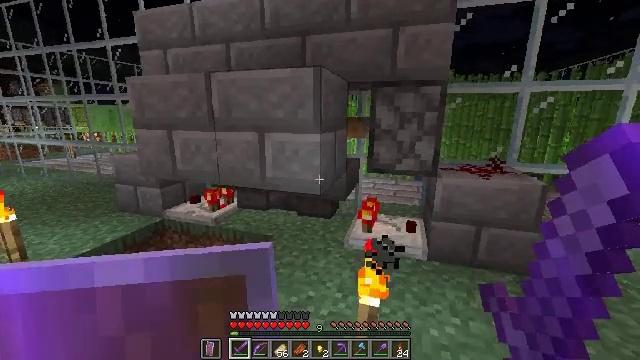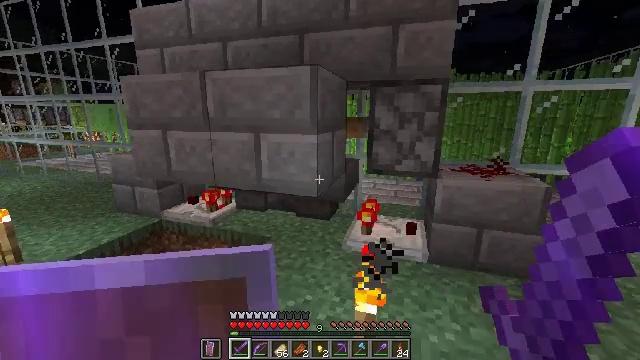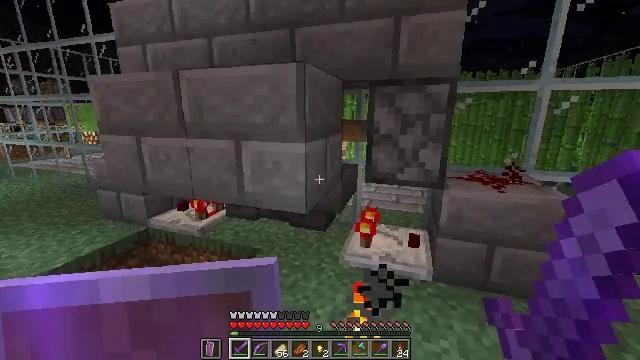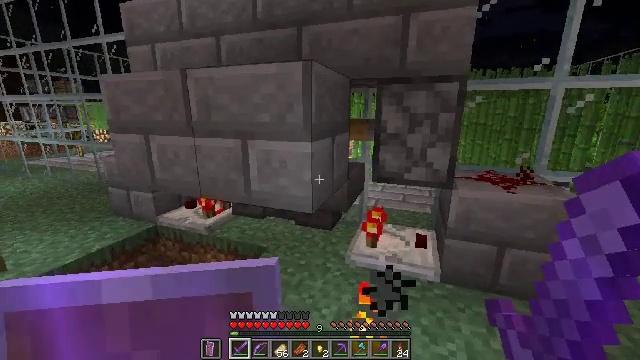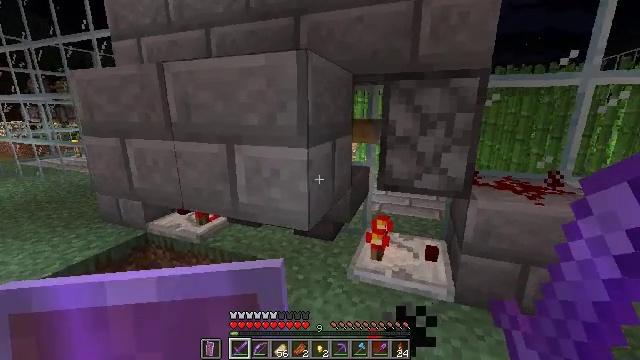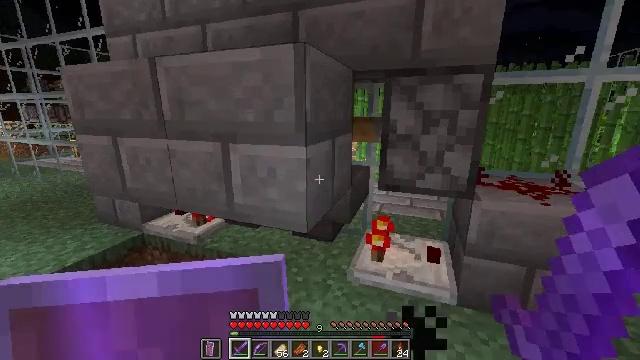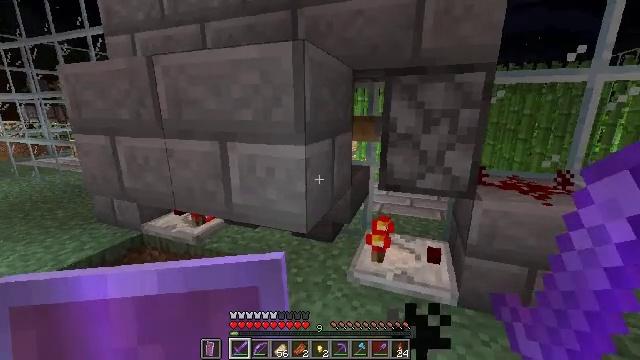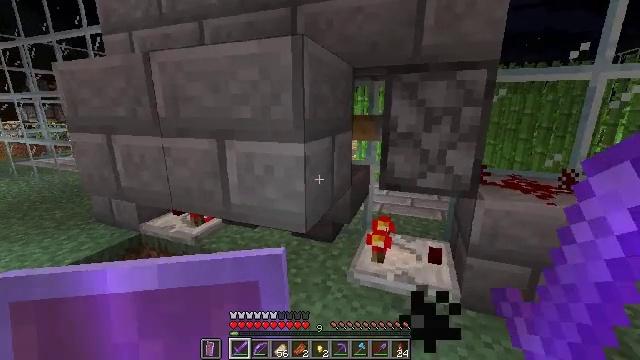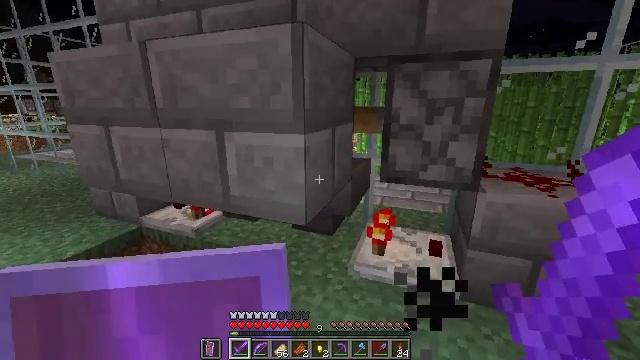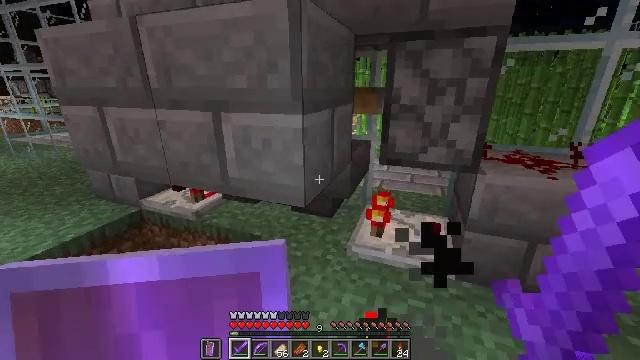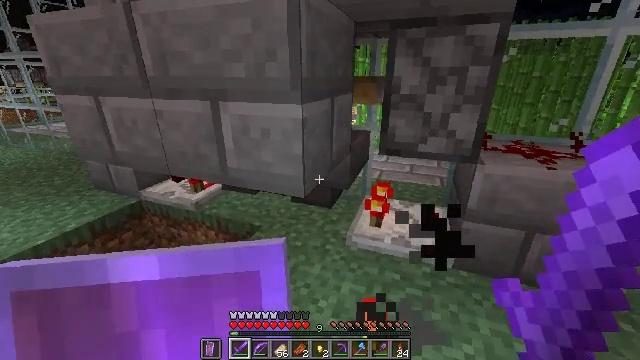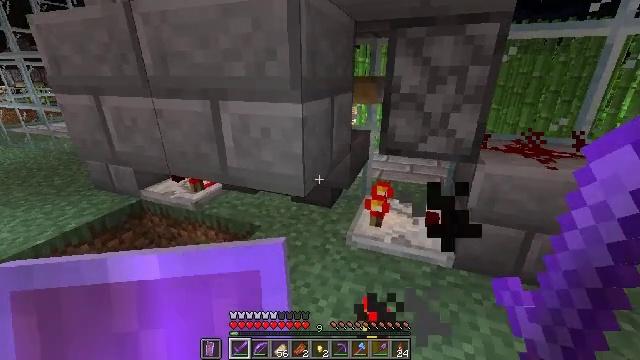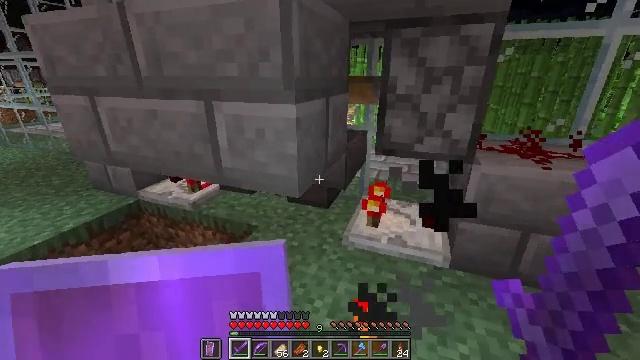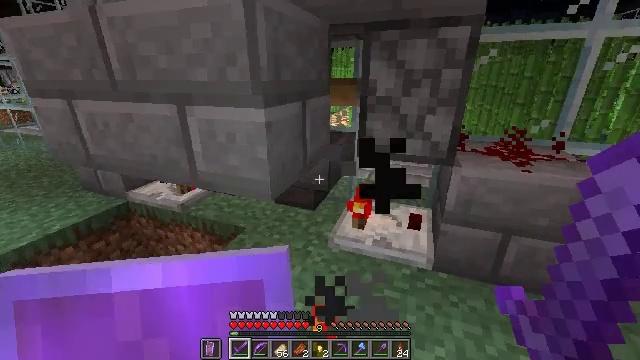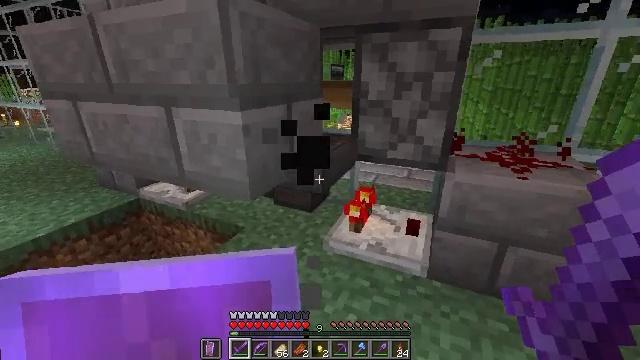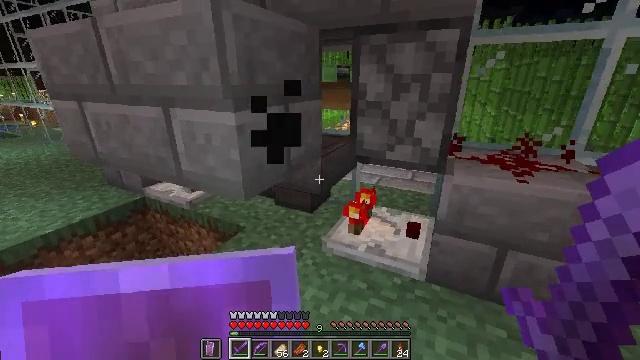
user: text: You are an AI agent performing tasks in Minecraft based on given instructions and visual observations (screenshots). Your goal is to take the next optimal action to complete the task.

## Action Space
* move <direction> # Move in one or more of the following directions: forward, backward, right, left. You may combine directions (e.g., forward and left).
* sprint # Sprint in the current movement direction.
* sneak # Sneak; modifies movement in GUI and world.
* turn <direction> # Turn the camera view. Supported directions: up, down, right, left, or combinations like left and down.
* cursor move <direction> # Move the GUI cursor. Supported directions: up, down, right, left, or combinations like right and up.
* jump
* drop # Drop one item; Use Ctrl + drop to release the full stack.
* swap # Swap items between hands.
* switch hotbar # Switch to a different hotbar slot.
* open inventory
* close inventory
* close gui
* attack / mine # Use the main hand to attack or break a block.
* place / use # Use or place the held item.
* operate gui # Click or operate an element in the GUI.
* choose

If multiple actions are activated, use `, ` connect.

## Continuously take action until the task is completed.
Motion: motion action
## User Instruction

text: Mine the spruce trapdoor by breaking it.
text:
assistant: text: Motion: move forward
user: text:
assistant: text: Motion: move forward
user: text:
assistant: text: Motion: move forward, turn left
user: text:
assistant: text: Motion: no_op
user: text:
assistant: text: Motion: no_op
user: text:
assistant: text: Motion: no_op
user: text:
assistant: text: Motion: no_op
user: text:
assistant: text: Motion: turn down
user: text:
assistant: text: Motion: turn down
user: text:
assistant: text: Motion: turn down
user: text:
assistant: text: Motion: no_op
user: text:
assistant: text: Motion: move right
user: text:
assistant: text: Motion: move right
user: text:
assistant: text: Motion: move right, turn left
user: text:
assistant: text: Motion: turn left
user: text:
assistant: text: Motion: turn left
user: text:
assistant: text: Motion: turn left
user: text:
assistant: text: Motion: no_op
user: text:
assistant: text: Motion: no_op
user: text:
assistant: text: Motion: no_op
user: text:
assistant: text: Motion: no_op
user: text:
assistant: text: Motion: no_op
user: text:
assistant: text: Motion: no_op
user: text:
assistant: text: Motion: no_op
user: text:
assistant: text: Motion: no_op
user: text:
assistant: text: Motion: no_op
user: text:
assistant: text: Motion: use / place
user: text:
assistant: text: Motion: use / place
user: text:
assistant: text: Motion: use / place
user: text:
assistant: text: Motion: no_op